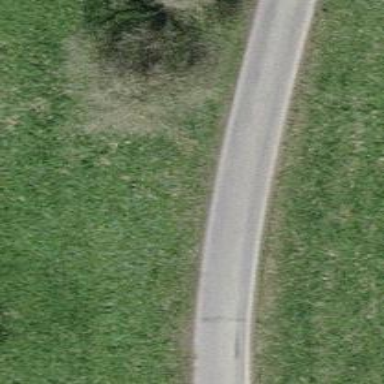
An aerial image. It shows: Unclassified road.